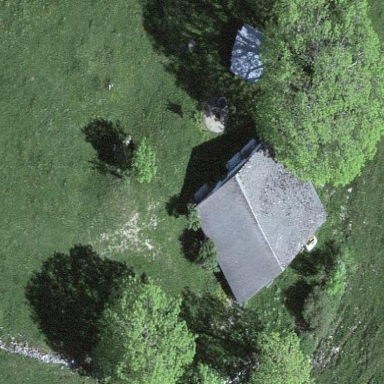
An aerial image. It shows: Cabin is depicted in the image.